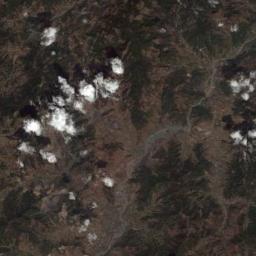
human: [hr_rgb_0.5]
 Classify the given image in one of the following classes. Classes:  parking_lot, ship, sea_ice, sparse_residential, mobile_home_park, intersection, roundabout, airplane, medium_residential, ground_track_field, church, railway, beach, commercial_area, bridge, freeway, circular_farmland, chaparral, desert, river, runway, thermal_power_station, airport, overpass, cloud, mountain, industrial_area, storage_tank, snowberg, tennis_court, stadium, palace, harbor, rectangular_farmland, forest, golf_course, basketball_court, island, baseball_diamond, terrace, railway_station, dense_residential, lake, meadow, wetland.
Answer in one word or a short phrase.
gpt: cloud